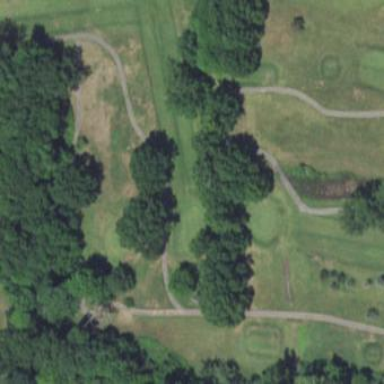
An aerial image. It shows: Golf fairway in the image.